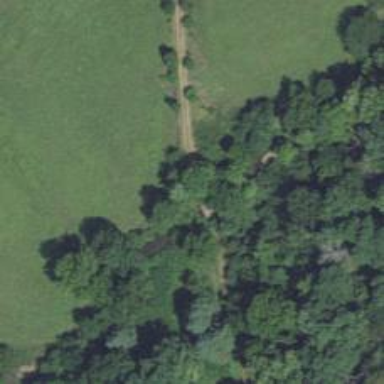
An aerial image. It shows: Driveway leading to service road.